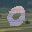
Label: 0